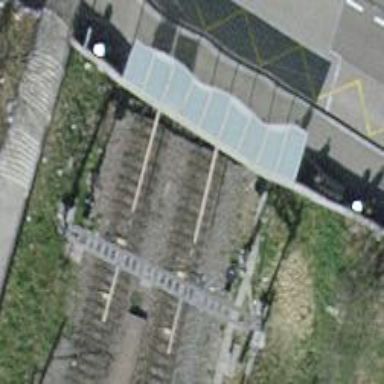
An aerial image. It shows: Public transport shelter.